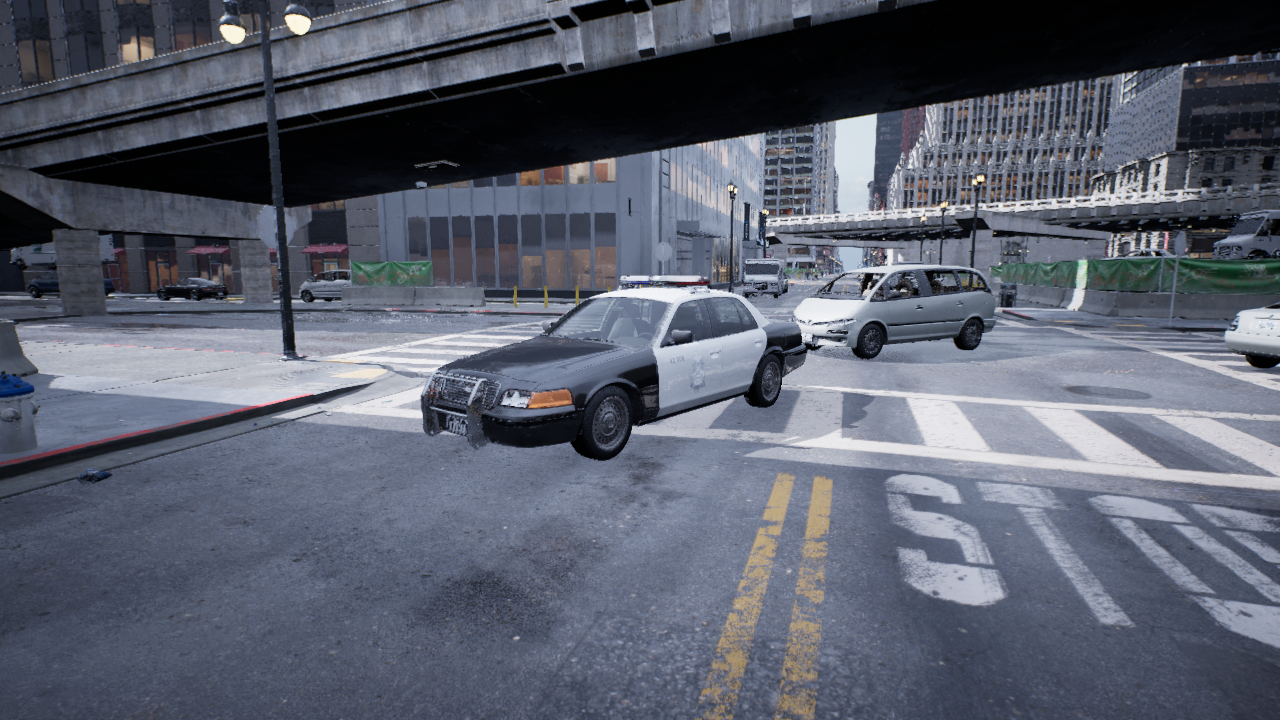
Venue: intersection
Lighting: overcast
Vehicle rig: sedan